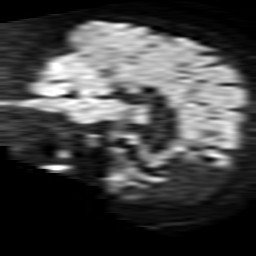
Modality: TRACE
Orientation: sagittal
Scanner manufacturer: philips
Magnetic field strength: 1.5 T
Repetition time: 3.649 s
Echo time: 0.09257 s